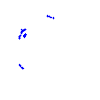
Particle: pion